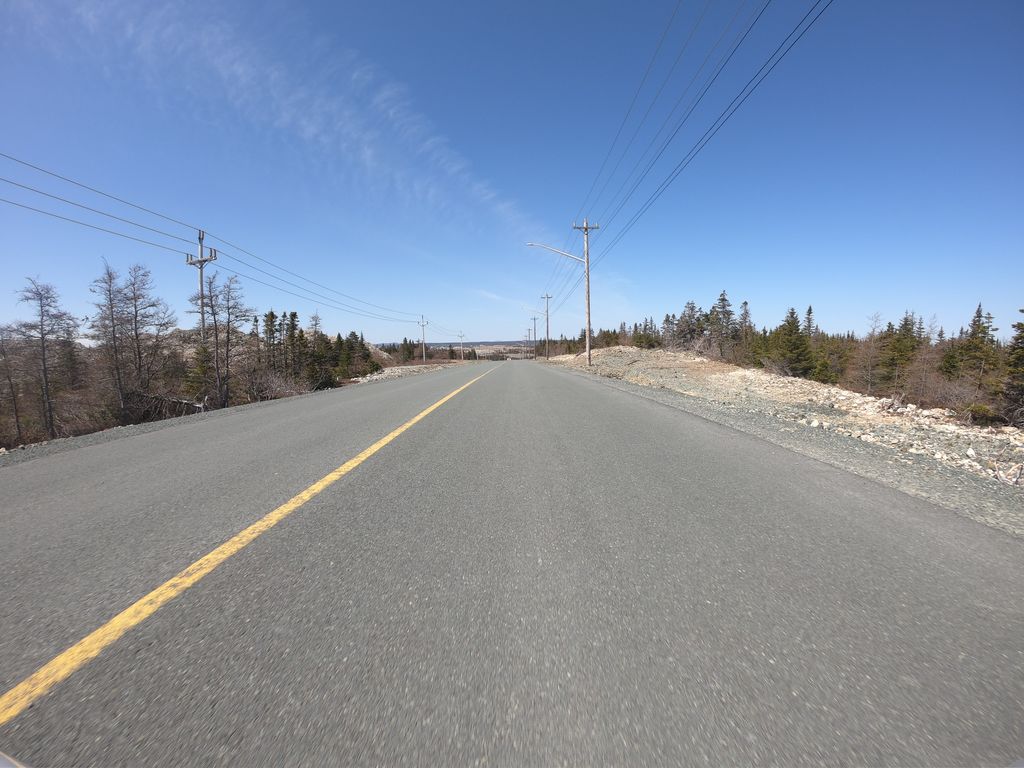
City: st_johns